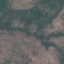
Land use / land cover class: HerbaceousVegetation